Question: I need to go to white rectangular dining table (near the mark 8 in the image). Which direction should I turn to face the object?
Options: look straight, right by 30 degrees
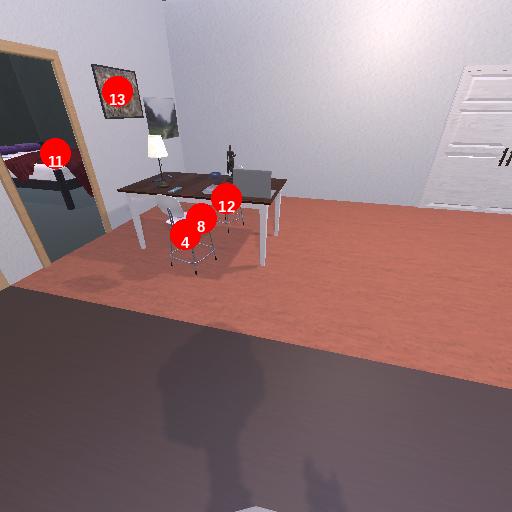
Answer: look straight